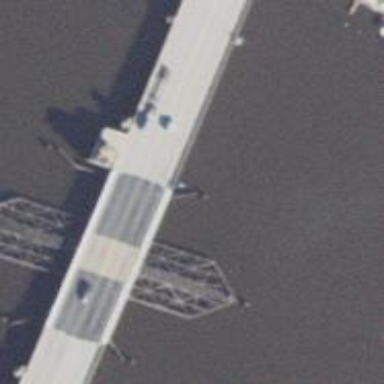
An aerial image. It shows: Swing bridge over primary highway.